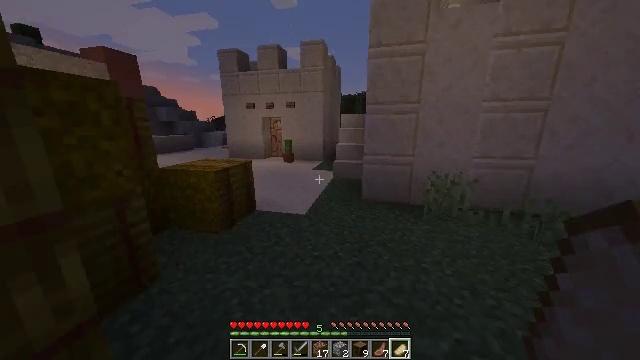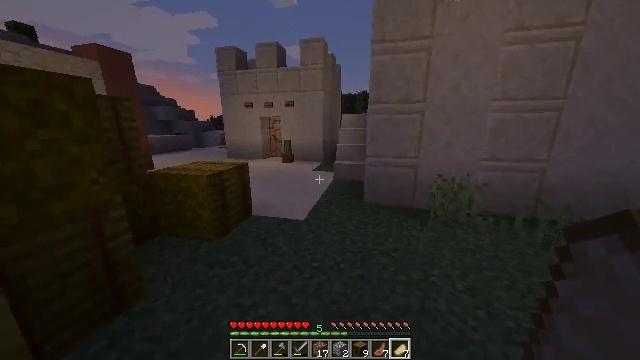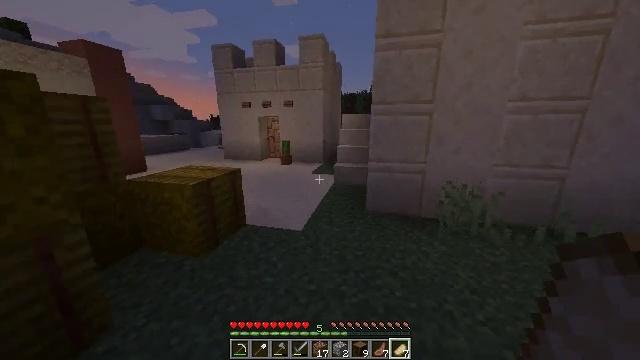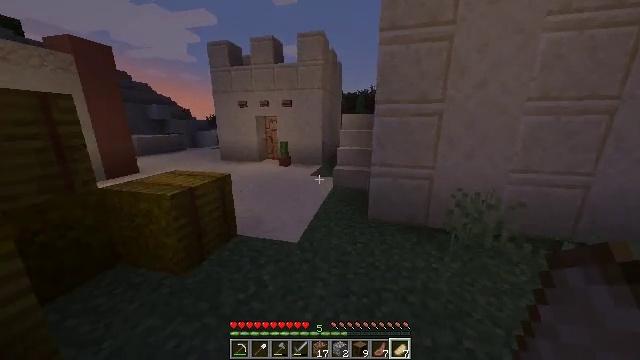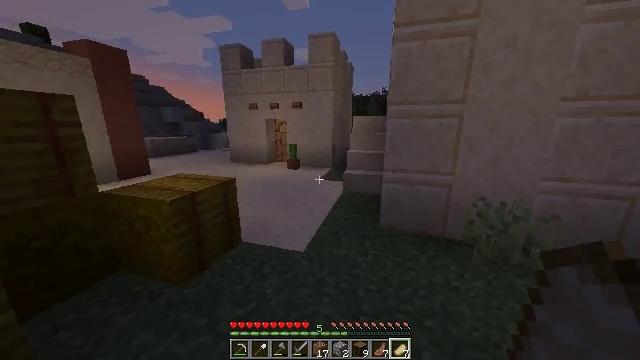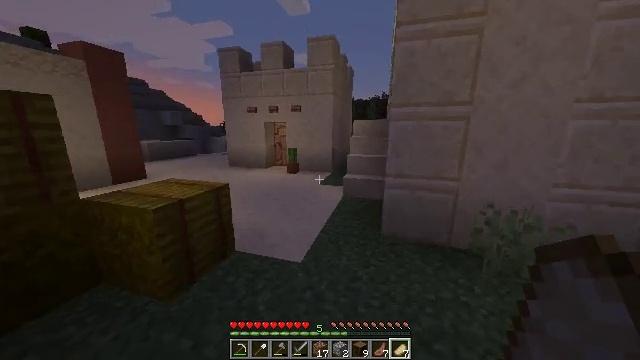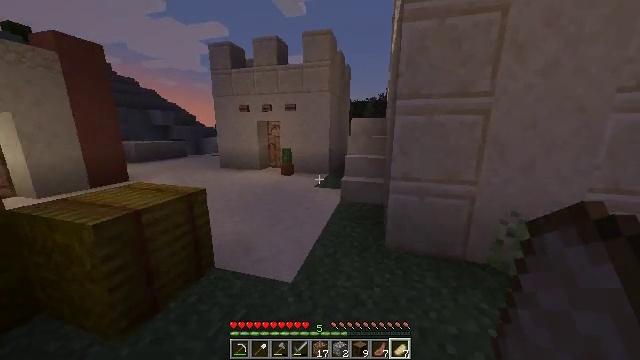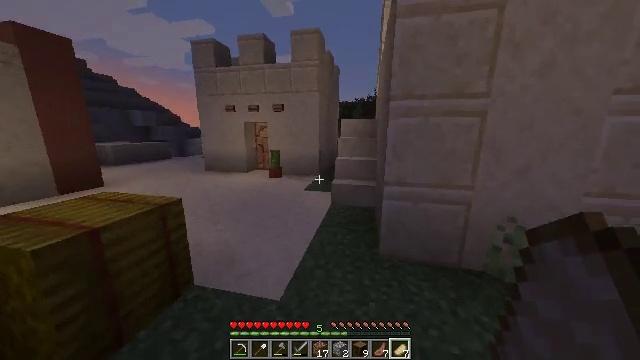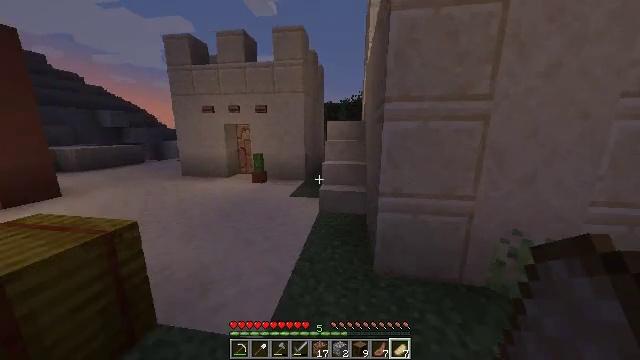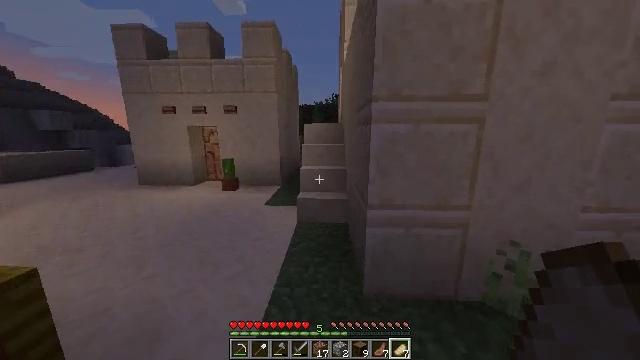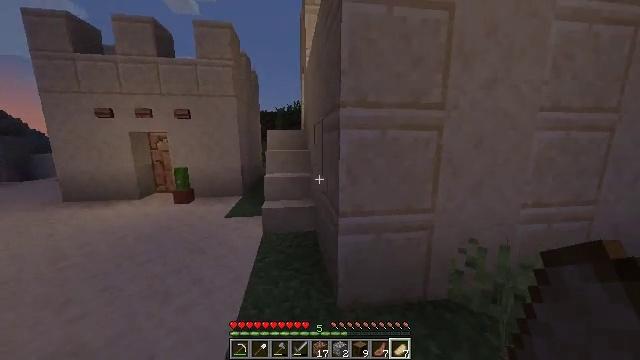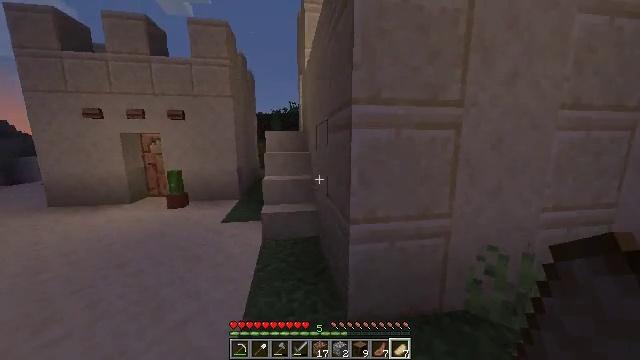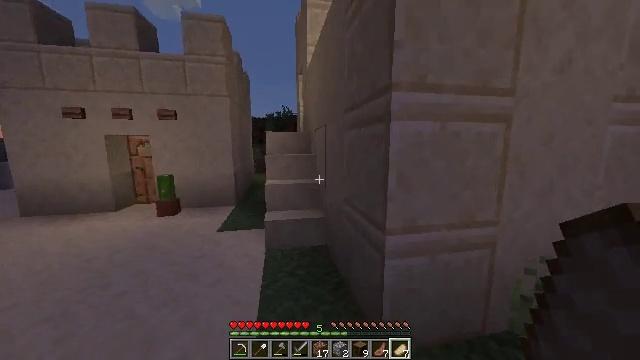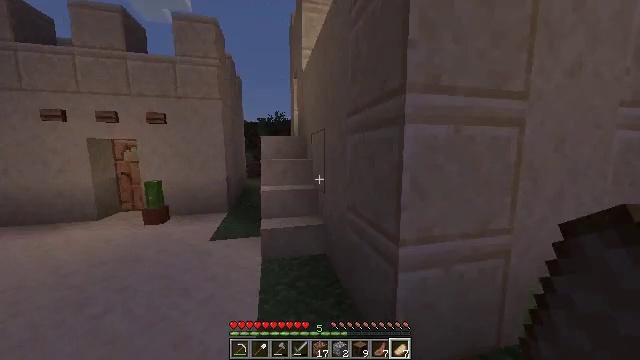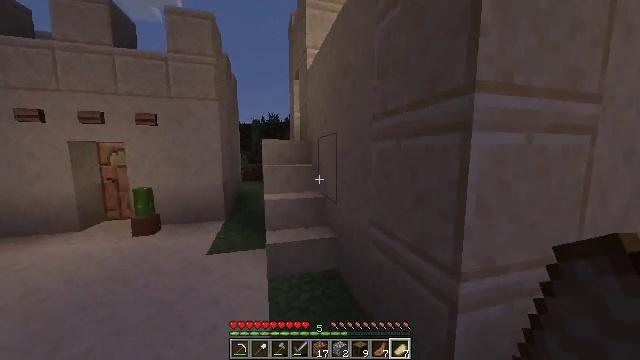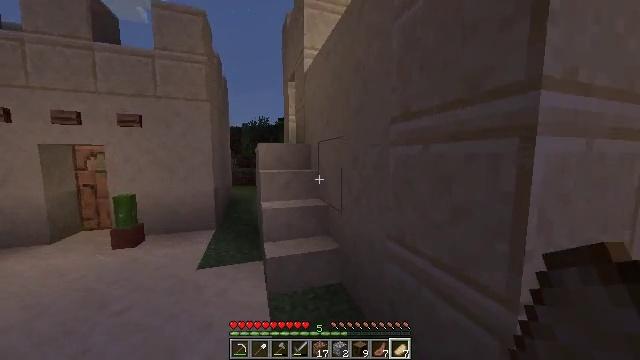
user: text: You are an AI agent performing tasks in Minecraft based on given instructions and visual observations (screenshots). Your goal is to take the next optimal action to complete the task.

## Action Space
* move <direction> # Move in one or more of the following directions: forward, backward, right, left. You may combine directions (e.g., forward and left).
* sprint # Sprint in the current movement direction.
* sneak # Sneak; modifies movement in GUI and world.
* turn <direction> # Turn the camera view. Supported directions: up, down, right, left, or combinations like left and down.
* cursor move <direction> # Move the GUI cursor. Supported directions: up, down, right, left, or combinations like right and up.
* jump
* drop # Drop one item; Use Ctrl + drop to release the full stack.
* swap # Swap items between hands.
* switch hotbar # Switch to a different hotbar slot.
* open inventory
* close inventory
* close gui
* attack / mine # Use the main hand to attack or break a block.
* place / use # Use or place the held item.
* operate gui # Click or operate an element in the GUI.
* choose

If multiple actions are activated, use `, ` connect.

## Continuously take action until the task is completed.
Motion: motion action
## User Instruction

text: Harvest hay blocks from the village.
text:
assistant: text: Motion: move forward
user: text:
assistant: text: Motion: move forward
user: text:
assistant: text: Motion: move forward
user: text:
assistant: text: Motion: move forward, turn left
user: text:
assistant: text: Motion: move forward
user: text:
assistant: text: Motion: move forward
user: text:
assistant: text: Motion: move forward, turn right
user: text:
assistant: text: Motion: move forward, turn right
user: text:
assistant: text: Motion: move forward, turn right
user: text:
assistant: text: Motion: move forward and move left, turn right and up
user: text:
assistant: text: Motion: move forward and move left, turn right
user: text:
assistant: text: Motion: move forward and move left, turn right
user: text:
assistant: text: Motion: move forward and move left, turn right and up
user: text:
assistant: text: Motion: move forward and move left, turn right
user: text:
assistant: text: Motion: move forward and move left, turn right and up
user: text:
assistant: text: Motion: move forward and move left, turn right
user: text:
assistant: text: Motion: move forward, turn right
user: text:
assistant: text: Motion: move forward, turn right
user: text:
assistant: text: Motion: move forward, turn right
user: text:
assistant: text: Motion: move forward
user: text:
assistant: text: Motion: move forward
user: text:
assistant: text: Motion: move forward
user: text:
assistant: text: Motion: move forward
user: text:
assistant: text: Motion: move forward
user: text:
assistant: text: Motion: move forward and move left
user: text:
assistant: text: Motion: move forward and move left
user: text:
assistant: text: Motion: move forward and move left, turn right
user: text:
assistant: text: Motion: move forward and move left, turn right
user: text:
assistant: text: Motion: move forward and move left, turn right
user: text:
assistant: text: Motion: move forward and move left, turn right